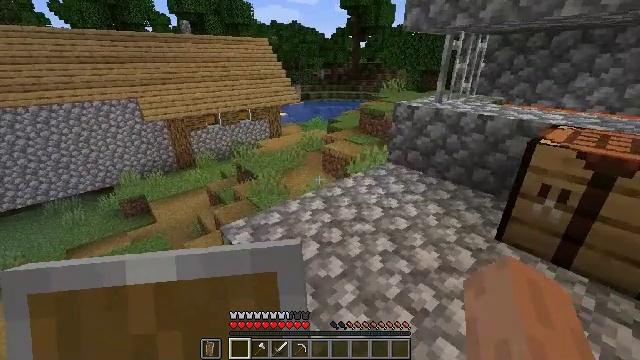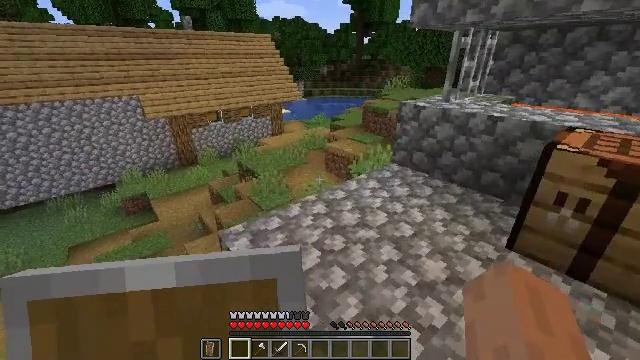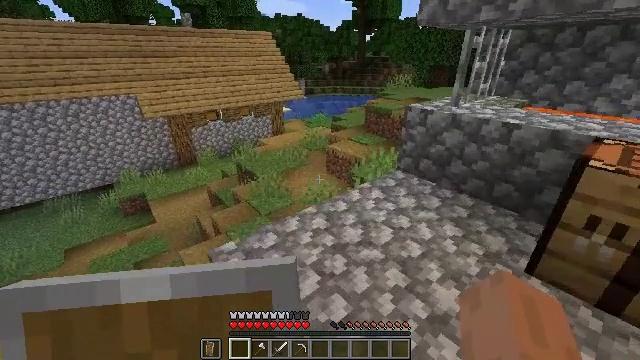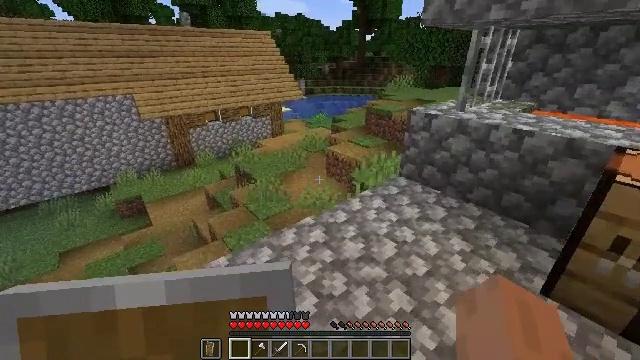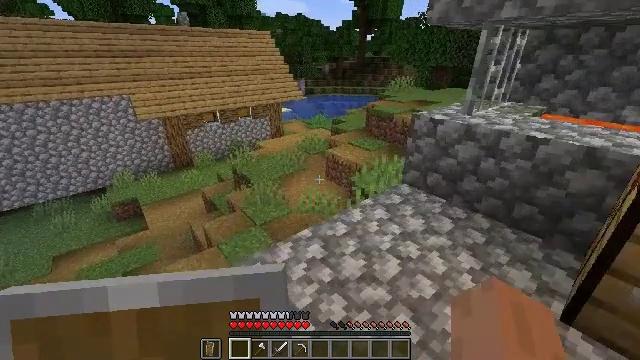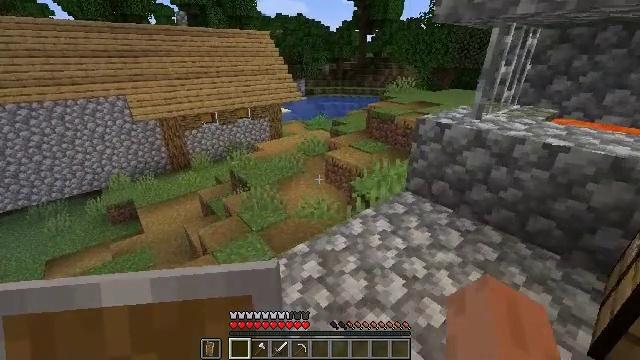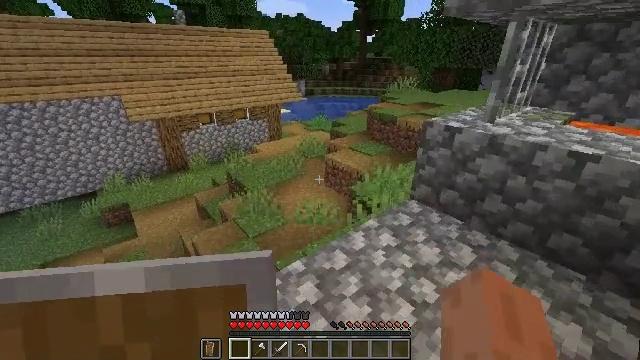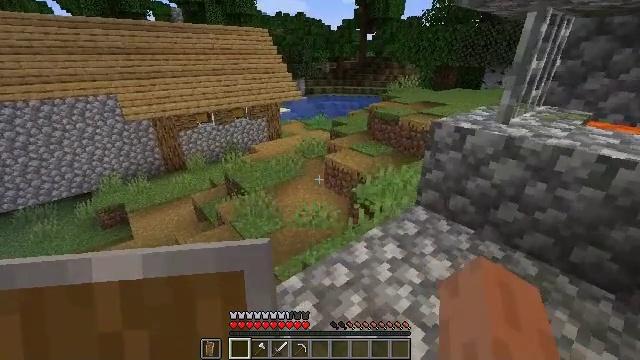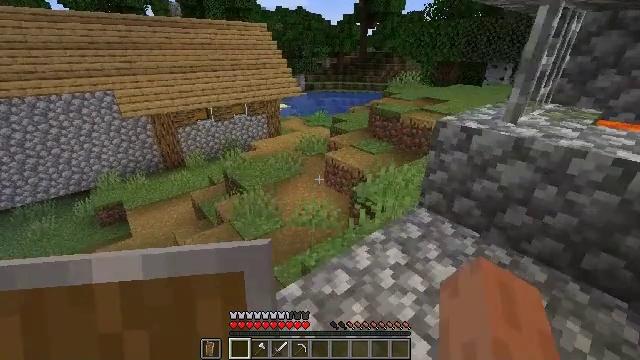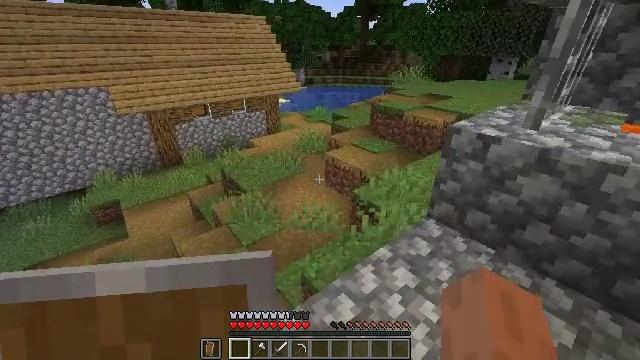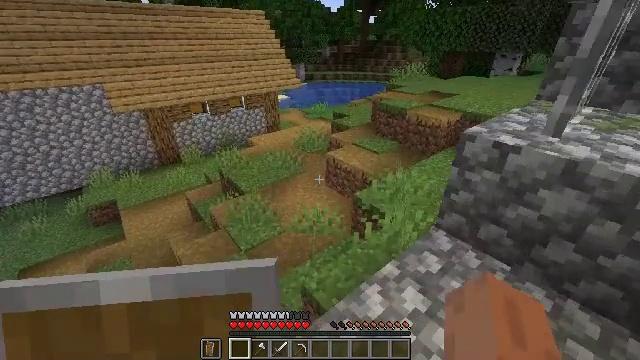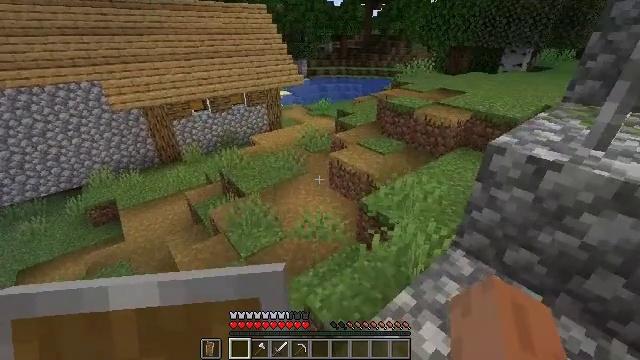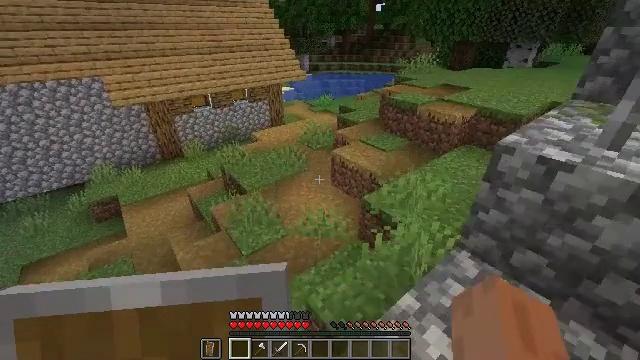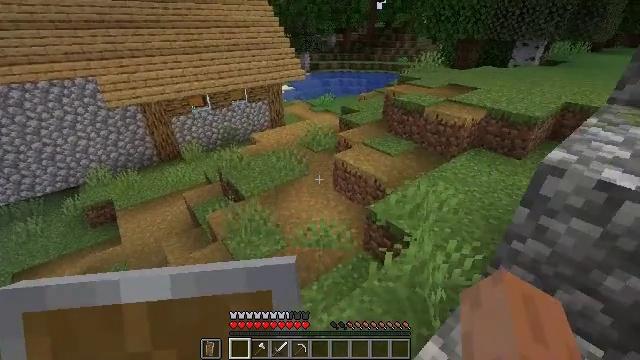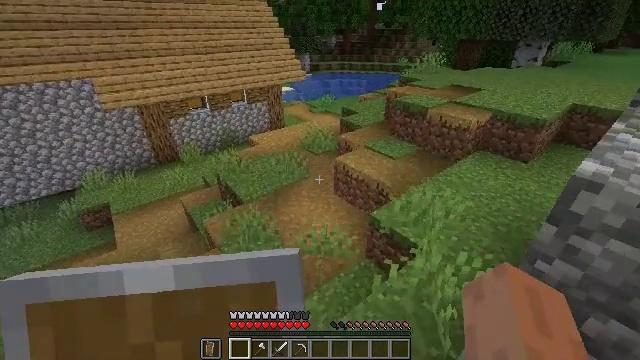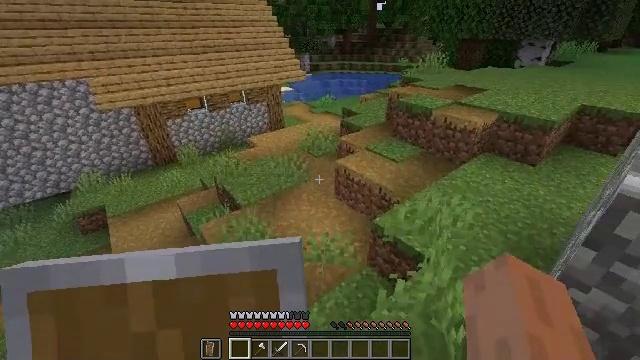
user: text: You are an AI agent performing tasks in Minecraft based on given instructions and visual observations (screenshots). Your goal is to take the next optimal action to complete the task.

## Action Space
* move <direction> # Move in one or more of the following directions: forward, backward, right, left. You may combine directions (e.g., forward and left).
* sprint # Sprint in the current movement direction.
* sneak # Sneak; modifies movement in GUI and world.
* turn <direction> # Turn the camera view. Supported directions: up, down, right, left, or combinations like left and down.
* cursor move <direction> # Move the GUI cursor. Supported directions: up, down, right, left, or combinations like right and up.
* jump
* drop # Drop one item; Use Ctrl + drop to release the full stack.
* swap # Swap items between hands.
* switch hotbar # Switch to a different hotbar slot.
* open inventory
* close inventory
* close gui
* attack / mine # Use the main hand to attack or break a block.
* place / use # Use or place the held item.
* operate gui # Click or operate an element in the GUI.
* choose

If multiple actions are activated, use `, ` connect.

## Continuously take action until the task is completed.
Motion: motion action
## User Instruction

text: craft item air
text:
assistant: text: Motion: move forward
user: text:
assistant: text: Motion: move forward
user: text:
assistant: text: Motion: move forward
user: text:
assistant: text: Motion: move forward
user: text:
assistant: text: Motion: move forward
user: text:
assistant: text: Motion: move forward
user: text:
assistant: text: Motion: move forward
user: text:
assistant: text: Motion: move forward
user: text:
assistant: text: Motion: move forward, turn down
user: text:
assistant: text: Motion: move forward
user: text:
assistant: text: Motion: move forward
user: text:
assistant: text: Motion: move forward
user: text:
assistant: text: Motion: move forward
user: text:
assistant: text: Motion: move forward
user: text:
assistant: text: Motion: move forward
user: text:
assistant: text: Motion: move forward
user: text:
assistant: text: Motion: move forward
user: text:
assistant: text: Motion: move forward
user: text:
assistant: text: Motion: move forward
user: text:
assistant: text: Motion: move forward
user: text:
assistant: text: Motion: move forward
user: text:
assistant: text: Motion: move forward, turn left
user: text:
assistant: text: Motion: move forward, turn left
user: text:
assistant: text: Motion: move forward, turn left
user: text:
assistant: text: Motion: move forward
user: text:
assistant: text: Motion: move forward
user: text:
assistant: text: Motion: move forward
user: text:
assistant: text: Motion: move forward
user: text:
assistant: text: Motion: move forward
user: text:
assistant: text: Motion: move forward